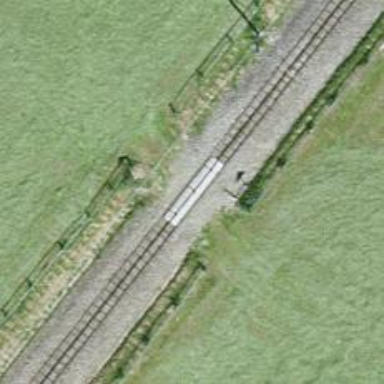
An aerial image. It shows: Narrow-gauge railway track with 1 electrified contact line.